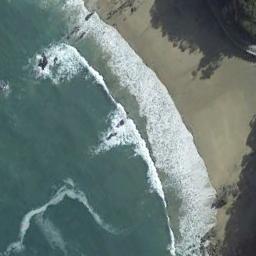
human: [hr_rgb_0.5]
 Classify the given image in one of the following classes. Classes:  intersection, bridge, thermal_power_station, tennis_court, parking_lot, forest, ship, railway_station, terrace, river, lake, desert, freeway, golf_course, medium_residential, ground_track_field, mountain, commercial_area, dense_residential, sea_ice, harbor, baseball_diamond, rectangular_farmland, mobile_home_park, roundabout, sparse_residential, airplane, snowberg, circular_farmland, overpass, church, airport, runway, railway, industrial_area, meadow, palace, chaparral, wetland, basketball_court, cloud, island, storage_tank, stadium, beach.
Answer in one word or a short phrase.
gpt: beach